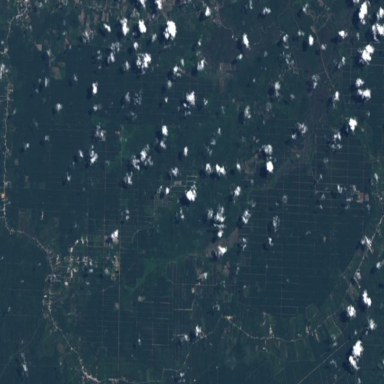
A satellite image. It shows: Orchard filled with oil palm trees.